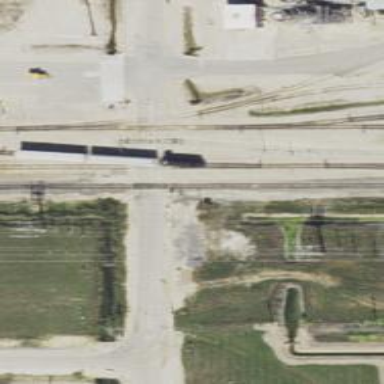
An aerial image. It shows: Railway level crossing.